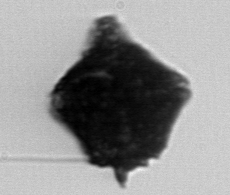
Label: Gonyaulax